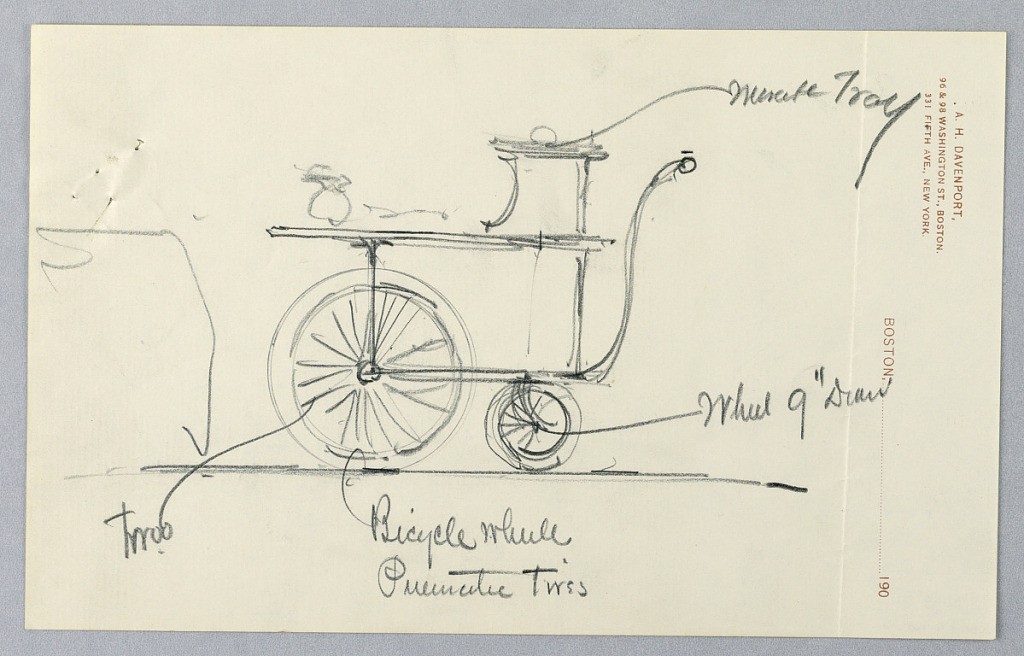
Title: Design for Serving Table on Wheels
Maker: A.N. Davenport Co.
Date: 1900–05
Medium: Graphite on thin cream paper
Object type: Drawing
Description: Side view of serving table on wheels with 2 large and one small rectangular shelf; large spoked front wheels and small rear wheels; large "S" shaped steering handle attached at back of lowest tray; vase [?] suggested on middle shelf shelf.